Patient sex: F
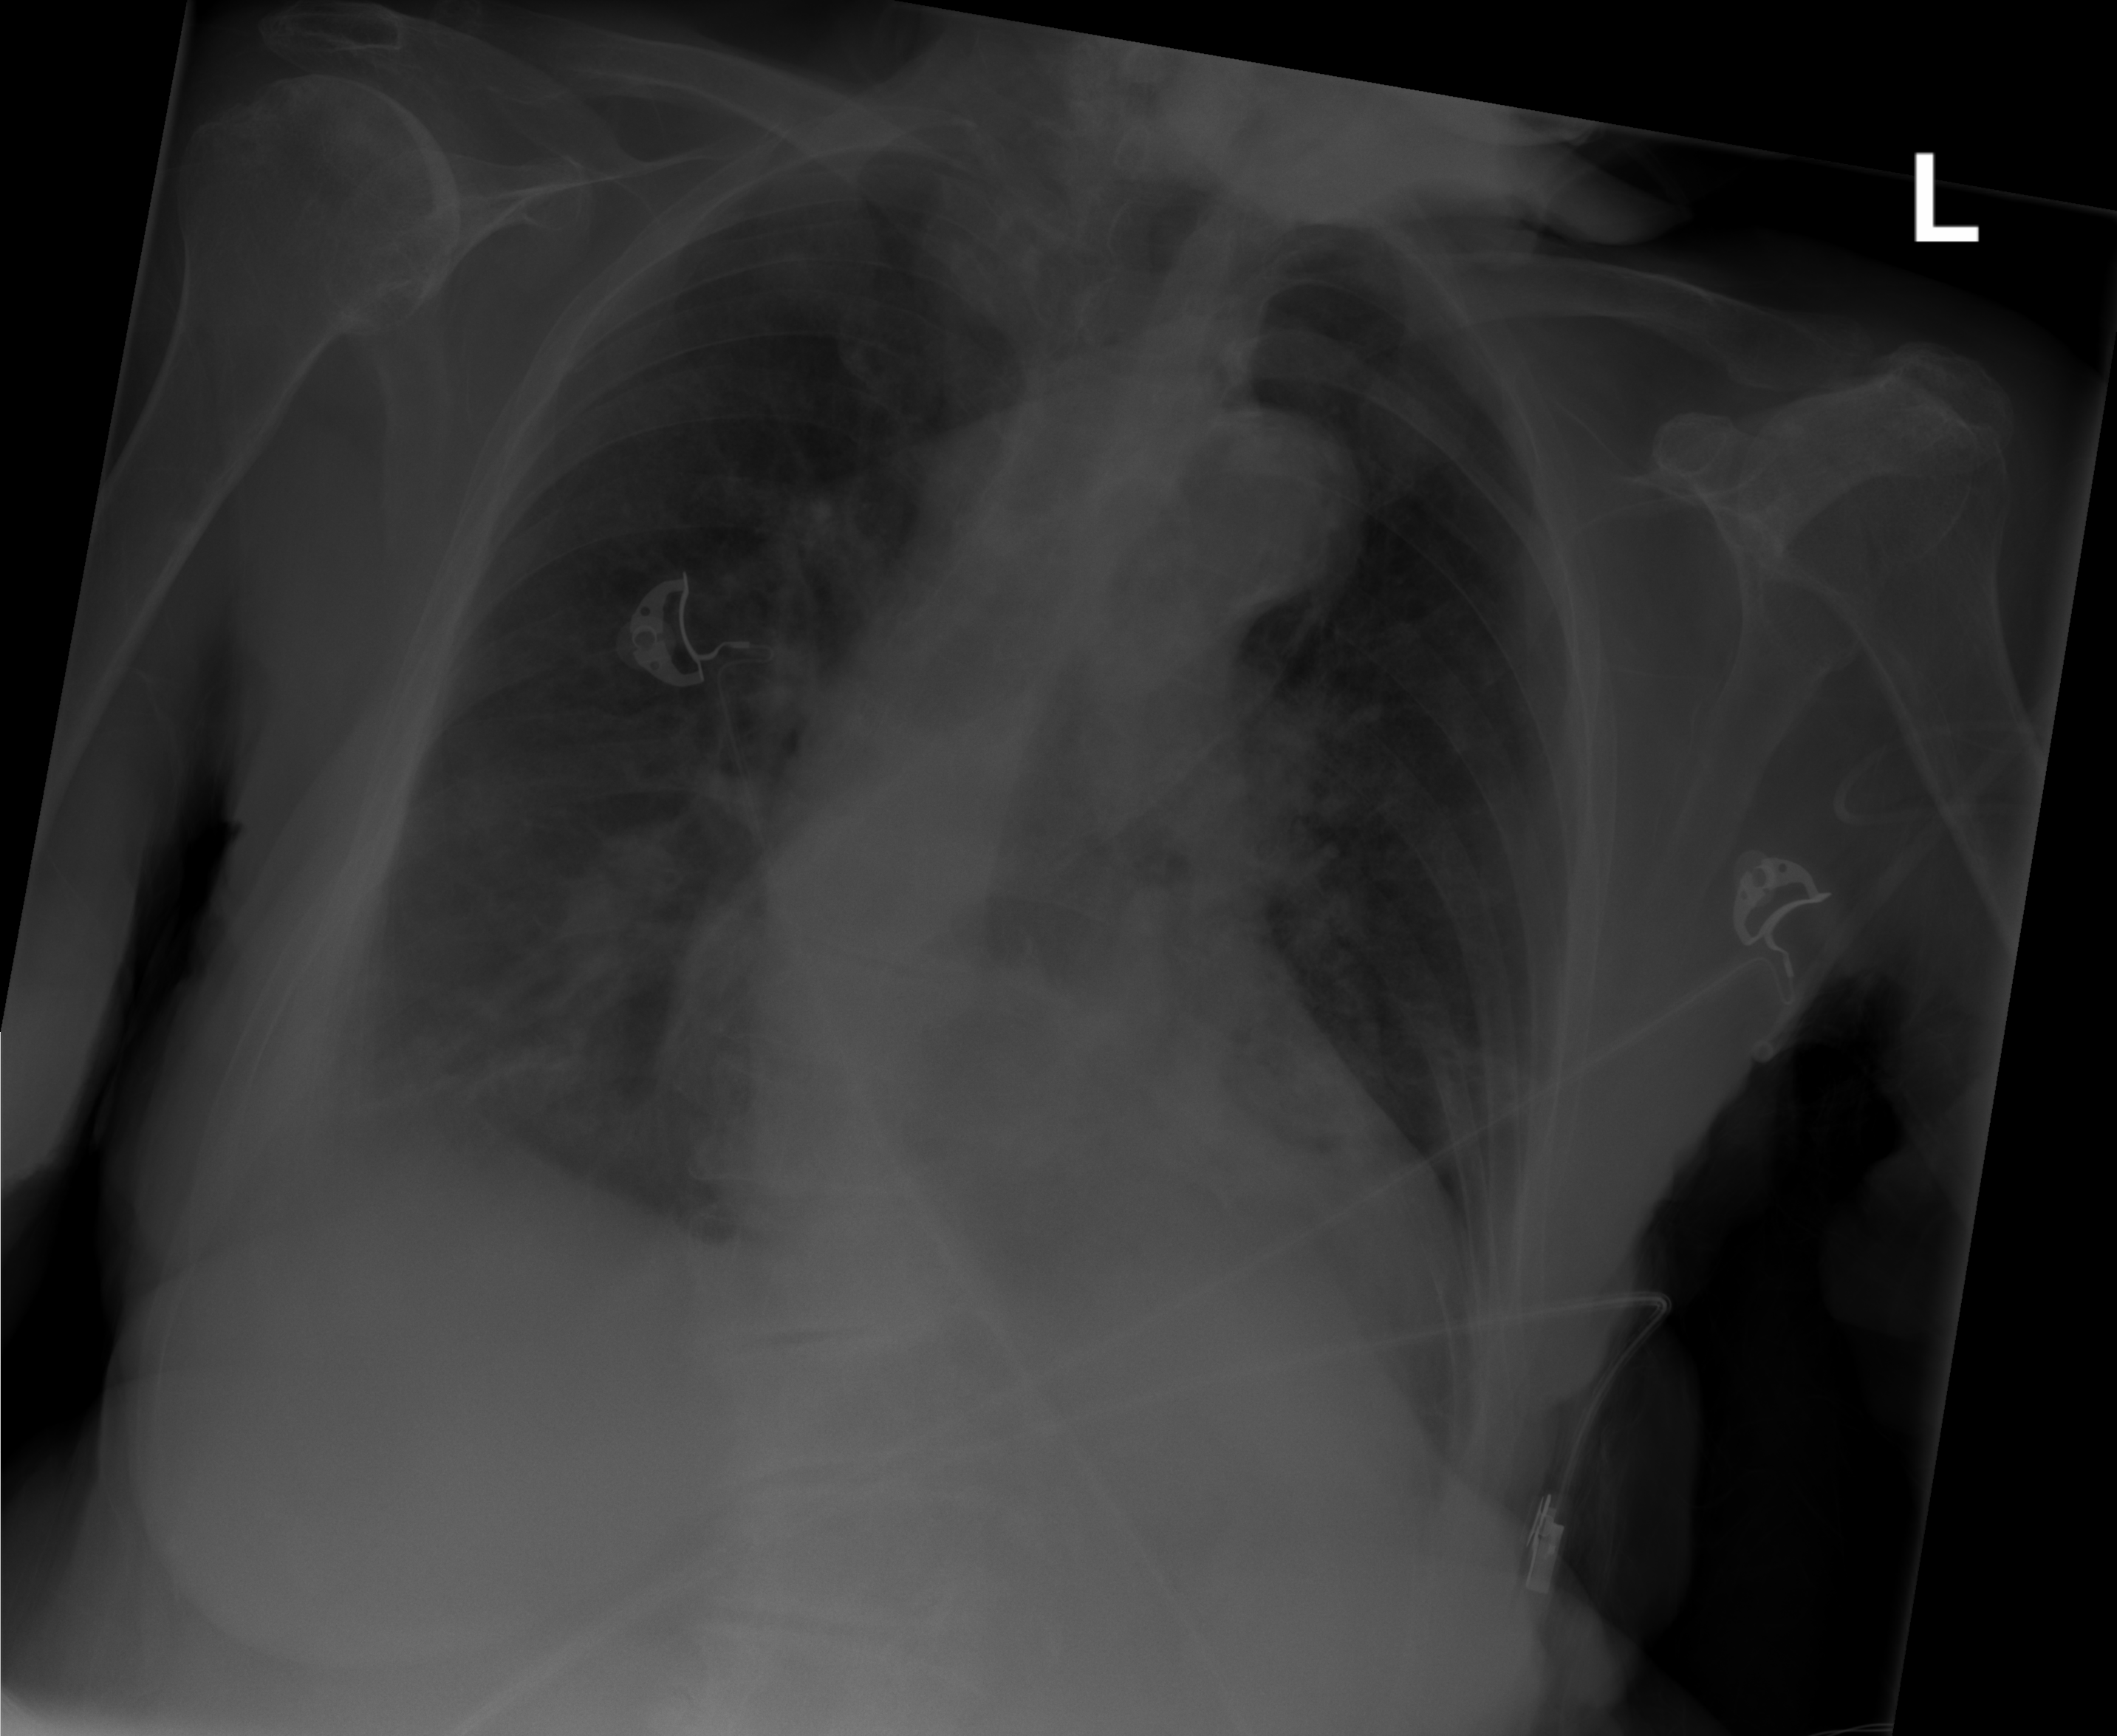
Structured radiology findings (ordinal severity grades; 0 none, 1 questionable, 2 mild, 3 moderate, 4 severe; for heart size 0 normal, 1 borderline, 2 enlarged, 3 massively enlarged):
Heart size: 2
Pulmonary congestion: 1
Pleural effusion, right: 2
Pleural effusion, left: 0
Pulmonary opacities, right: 2
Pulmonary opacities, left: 2
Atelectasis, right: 2
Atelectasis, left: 2